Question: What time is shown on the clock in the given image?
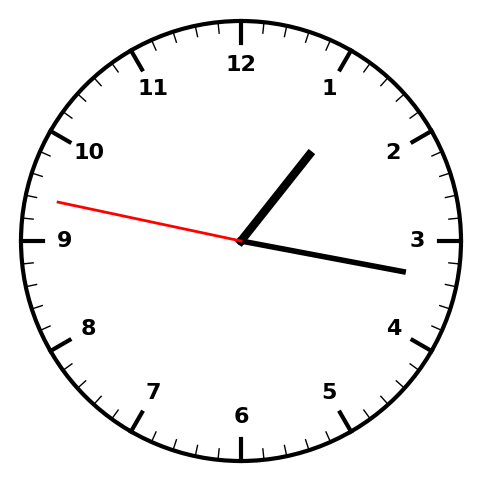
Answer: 01:16:47